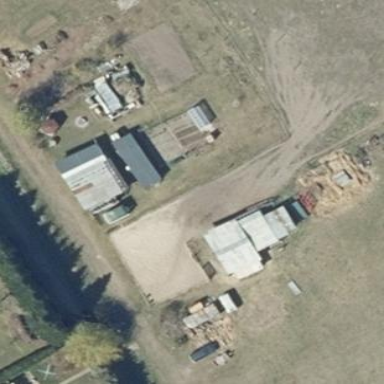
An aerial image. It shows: Farmyard area.